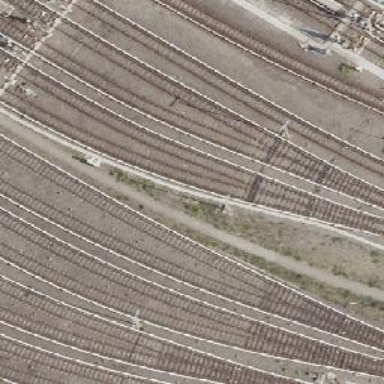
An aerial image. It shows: Yard with bottom electrified rail.